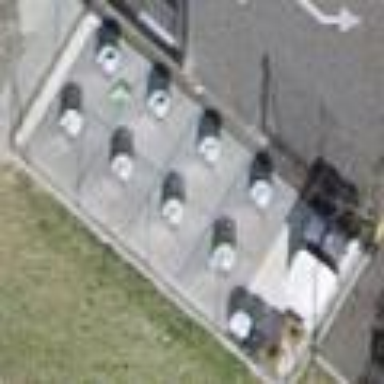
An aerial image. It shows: Recycling container for recycling.